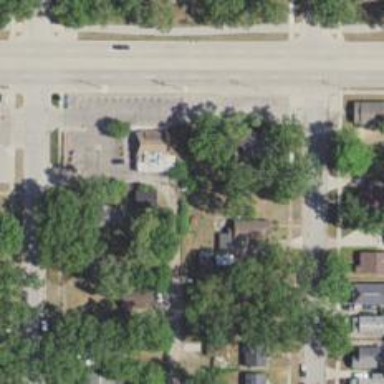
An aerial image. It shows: Alley classified as service road.